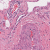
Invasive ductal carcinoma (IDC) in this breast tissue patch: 0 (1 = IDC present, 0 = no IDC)